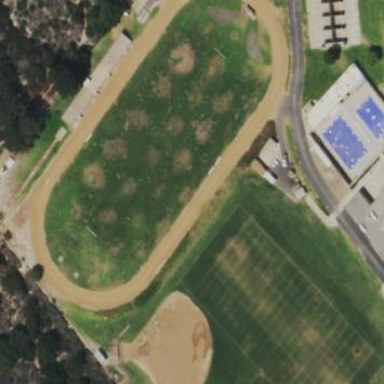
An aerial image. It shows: Track located within leisure land area.